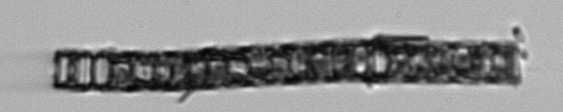
Label: Paralia_sulcata